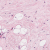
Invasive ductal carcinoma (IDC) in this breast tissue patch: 0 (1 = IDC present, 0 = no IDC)